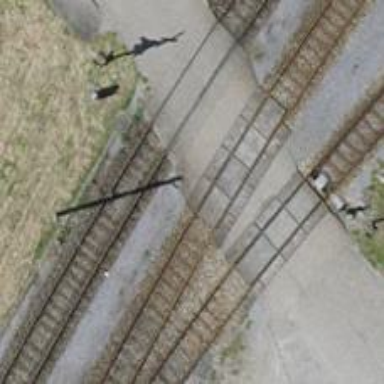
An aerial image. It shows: Level crossing along the railway.